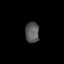
Tissue: skin
Cell type: Epithelial cells
Senescence score: 0.284
Nuclear area (px): 283
Mean DAPI intensity: 88.085